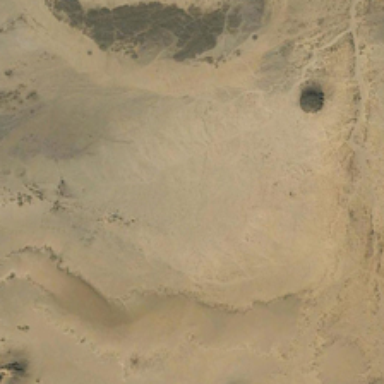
It is a large piece of yellow desert .